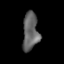
Tissue: lung
Cell type: T cells
Senescence score: 0.2303
Nuclear area (px): 587
Mean DAPI intensity: 99.552